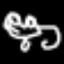
Label: frog